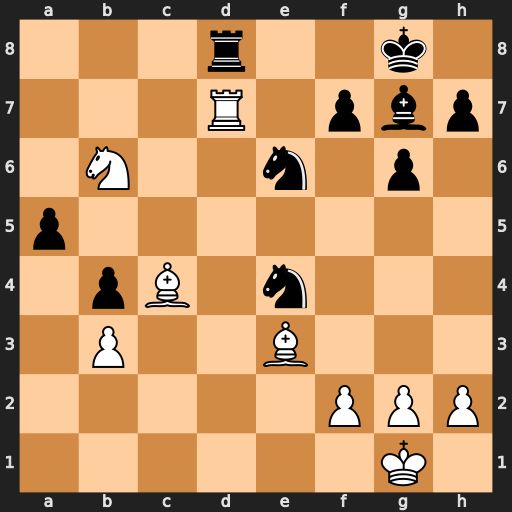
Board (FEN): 3r2k1/3R1pbp/1N2n1p1/p7/1pB1n3/1P2B3/5PPP/6K1
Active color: w
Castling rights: -
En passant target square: -
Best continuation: Bxe6 Rxd7 Bxd7